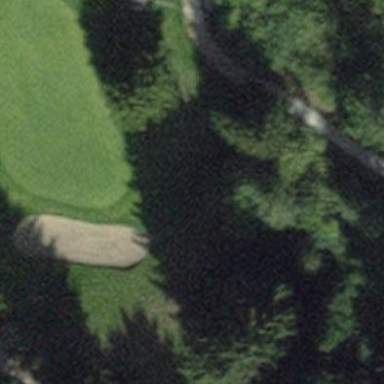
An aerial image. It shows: Golf green.